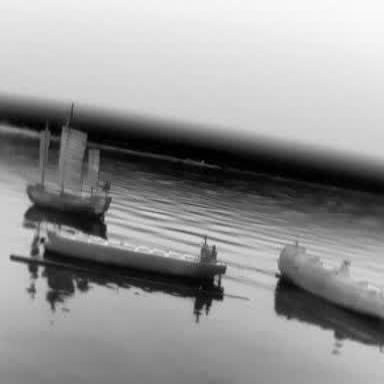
There are three objects shown in the infrared image, including a sailboat, a liner, and a container_ship.